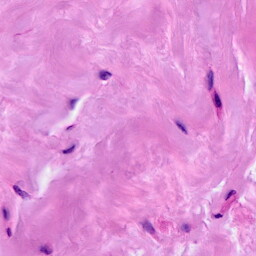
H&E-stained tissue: Breast